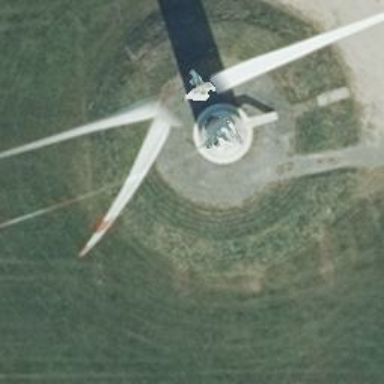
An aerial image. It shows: Wind power generator.